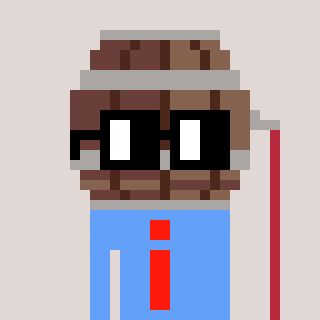
a pixel art character with square black glasses, a wine barrel-shaped head and a blue-colored body on a warm background